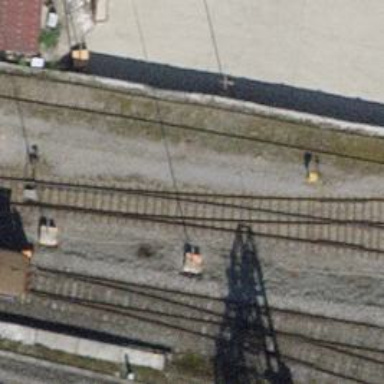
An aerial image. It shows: Railway switch.